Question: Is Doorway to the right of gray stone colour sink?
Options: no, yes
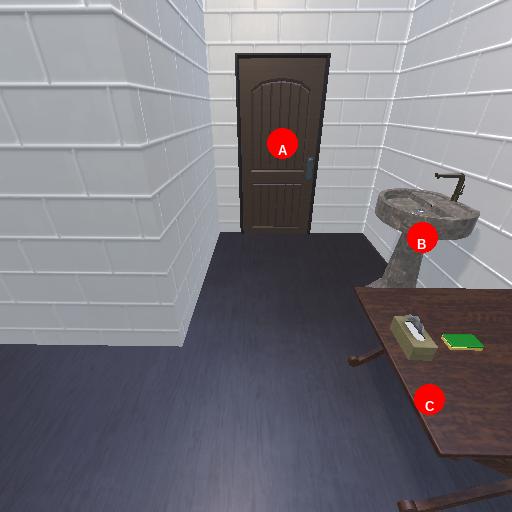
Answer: no